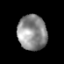
Tissue: prostate
Cell type: T cells
Senescence score: 0.3091
Nuclear area (px): 1005
Mean DAPI intensity: 140.486